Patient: sex F, age 22
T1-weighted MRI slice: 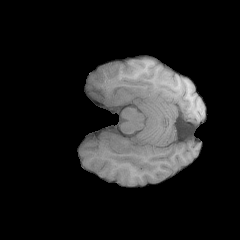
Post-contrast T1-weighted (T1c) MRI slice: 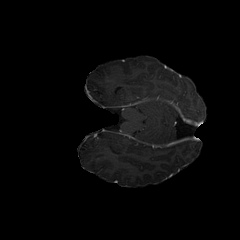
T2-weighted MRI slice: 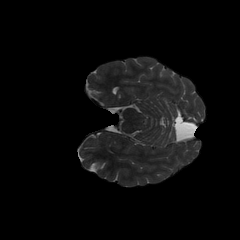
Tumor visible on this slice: no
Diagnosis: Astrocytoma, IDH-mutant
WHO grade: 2